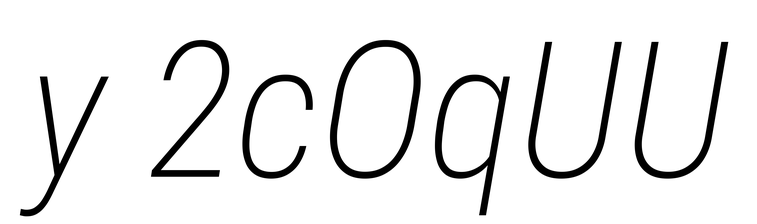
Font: Roboto-Italic_Condensed_ExtraLight_Italic